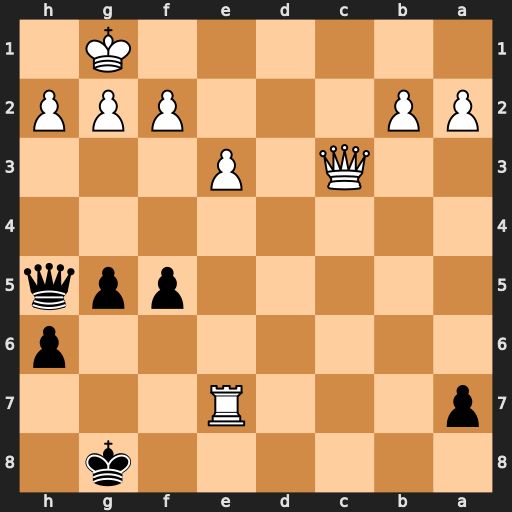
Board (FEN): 6k1/p3R3/7p/5ppq/8/2Q1P3/PP3PPP/6K1
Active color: b
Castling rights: -
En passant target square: -
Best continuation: Qd1+ Qe1 Qxe1#